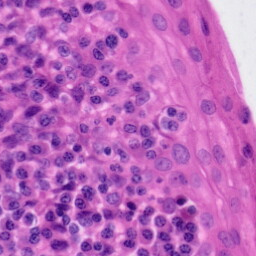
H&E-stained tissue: Tonsil